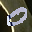
Label: 0